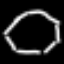
Label: octagon